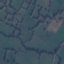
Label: Pasture